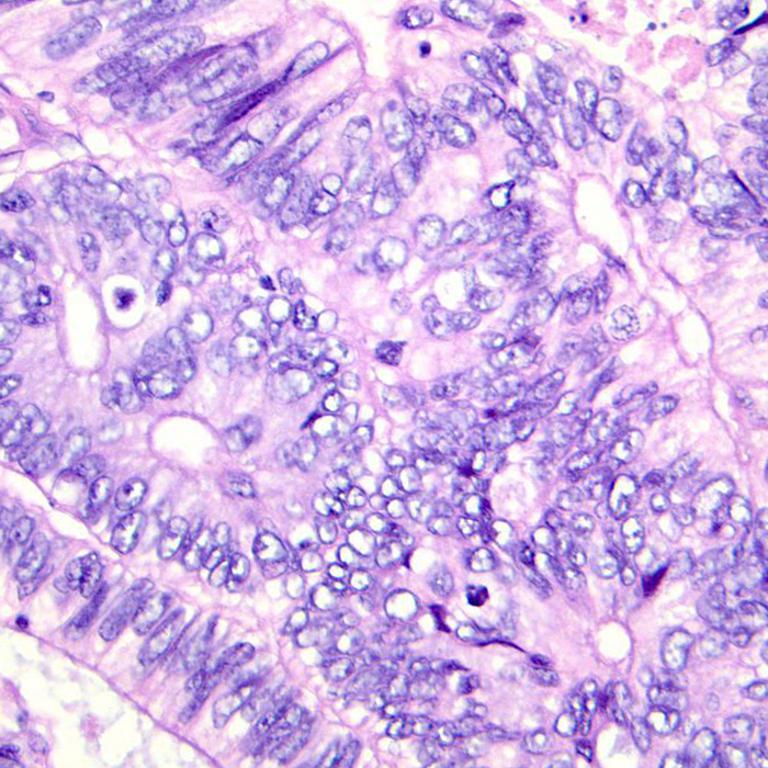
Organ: colon
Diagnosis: adenocarcinomas